Question: I don't need a solution for the actual problem to be solved with Excel. I want to understand and discuss the behaviour. And I want to see, if other people can reproduce the situation and make them aware of it.
- -
In a calculation made on a two-week basis, I have to fill in numbers for the two-week interval that are valid a whole month. For example first two weeks of December I have to use value '12', second two weeks again, than first to weeks of January I have to use '1', second two weeks again.

Therefore I have a column for each two-week period with a field of current month (green area in screenshot). The values valid for the month are in a second table (red area). To retrieve the value for current period, I use a 'LOOKUP()'call:
'''
(A2): =LOOKUP(A1;$A$9:$H$9;$A$10:$H$10)
...
(P2): =LOOKUP(P1;$A$9:$H$9;$A$10:$H$10)
'''
As you can see in the screenshot, the function goes havoc and retrieves false values.
For testing, I reproduced the situation with the international phonetic alphabet instead of month names. Therefore:
'''
(A5): =LOOKUP(A4;$A$12:$H$12;$A$13:$H$13)
...
'''
This time, the function works well. Therefore I guess, it has something to do with the name of months. Maybe they have some internal representation, despite the fact, the cell are formatted as "text".
I already tested vertical vectors instead of horizontals in the red area. They lead to the same situation.
I finally solved the original problem by using 'HLOOKUP()' and 'VLOOKUP()'. There I found another clue. Both show the same behaviour if '[not_exact_match]' is committed or set to true but work fine, if 'exact_match' is enforced. So, how can be an approximate match to ?
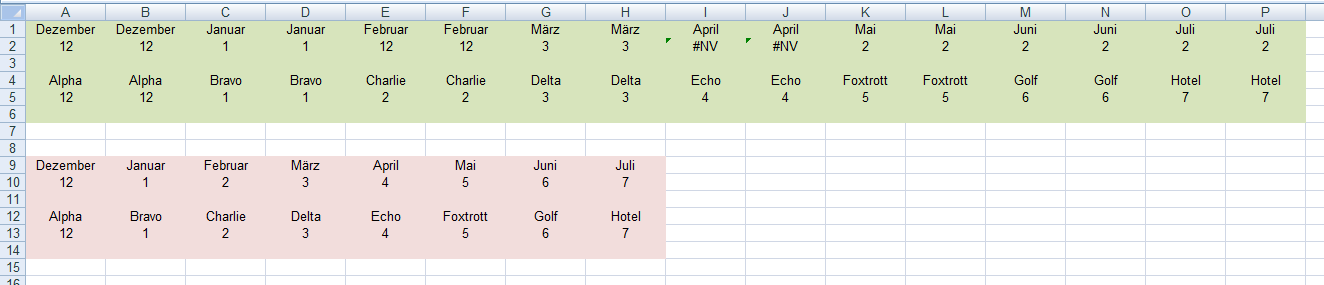
Answer: See <URL>
For the LOOKUP function to work correctly, the data being looked up must be sorted in ascending order.
This is not the case with the texts "Dezember", "Januar", "Februar", ...
If you would use real dates 01.12.2013, 01.01.2014, 01.02.2014, ... and format them as "MMMM", then it should work. Of course the lookup_value also has to be in that form.
Same problem with VLOOKUP and not exact match. <URL>
If range_lookup is either TRUE or is omitted, the values in the first column of table_array must be placed in ascending sort order; otherwise, VLOOKUP might not return the correct value.